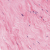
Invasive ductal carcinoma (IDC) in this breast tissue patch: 0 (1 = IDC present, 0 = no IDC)